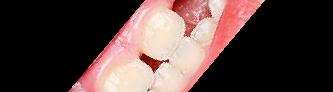
Condition: hypodontia